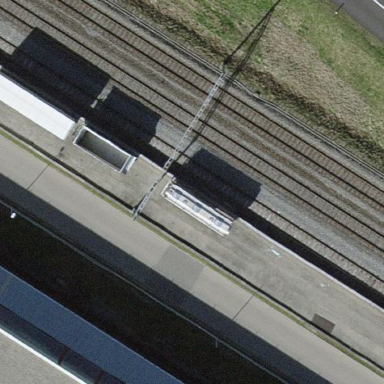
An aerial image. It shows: Loading ramp for railways.